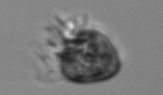
Label: Ciliophora